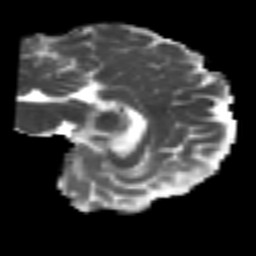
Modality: MD
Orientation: sagittal
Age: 40
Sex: female
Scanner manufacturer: siemens
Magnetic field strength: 3 T
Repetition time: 4.987 s
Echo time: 0.0792 s